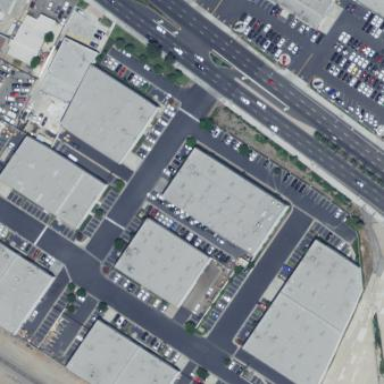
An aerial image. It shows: Warehouse.